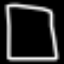
Label: square